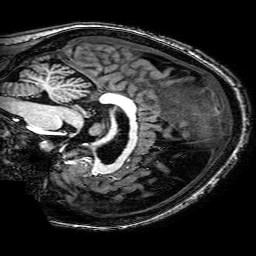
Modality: T1w
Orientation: sagittal